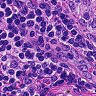
Metastatic tissue present: no